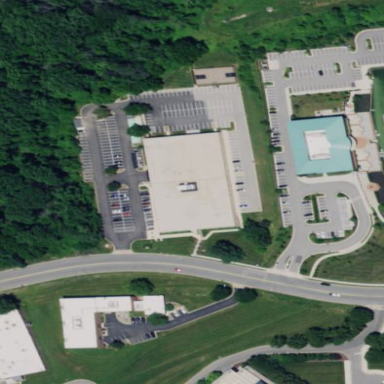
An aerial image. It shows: Commercial building.